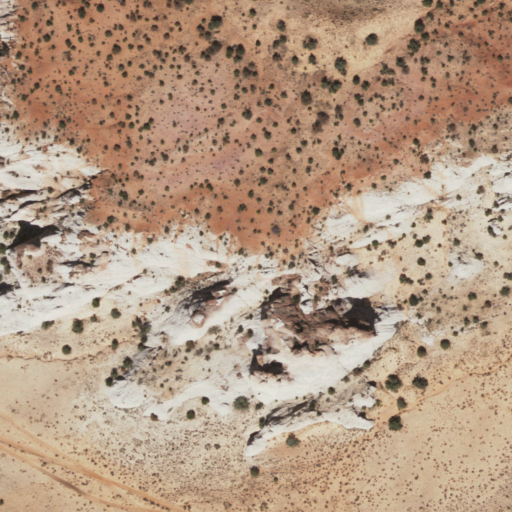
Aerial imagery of ridge(s) in Arizona named Circular White Ridge containing shrub and open development